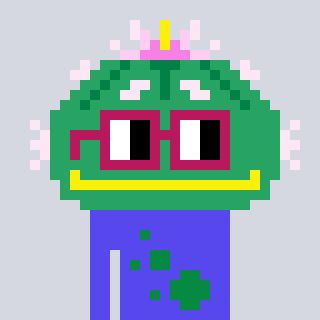
a pixel art character with square dark red glasses, a peyote-shaped head and a computerblue-colored body on a cool background